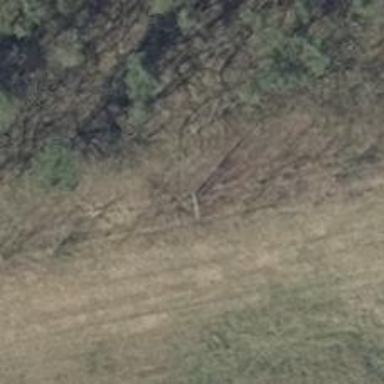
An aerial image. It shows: Power pole.